Field crop: maize
Growth stage: 2
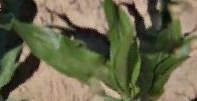
Species: maize